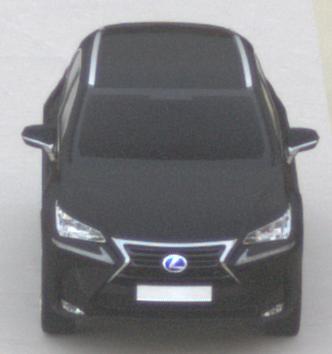
Make: Lexus
Model: NX 300h
Detailed model: NX (AZ1)
Model produced from: 2017/11
Model produced until: 2018/08
Doors: 5
Color: black
Road condition: dry road
Daytime: sunrise or sunset
Contrast: low contrast